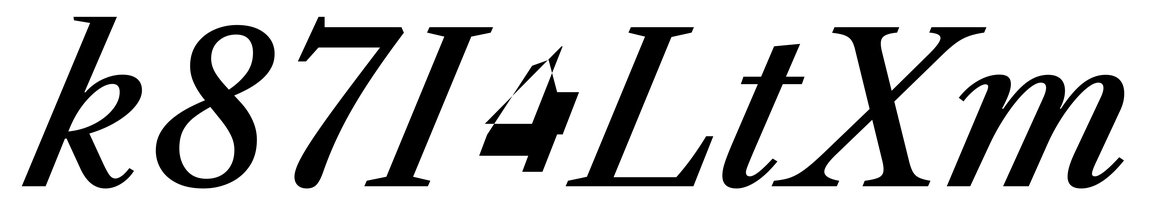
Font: LibreCaslonText-Italic_Medium_Italic